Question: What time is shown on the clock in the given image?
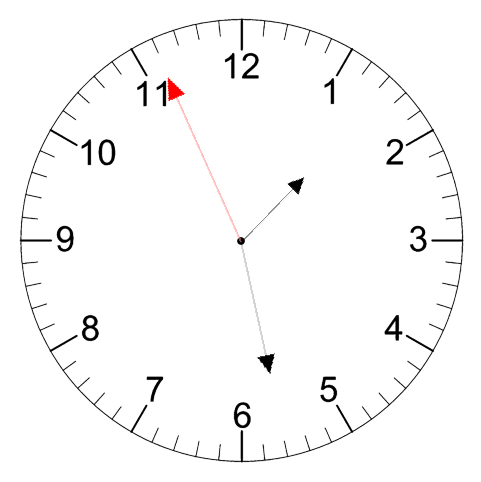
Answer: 01:27:56